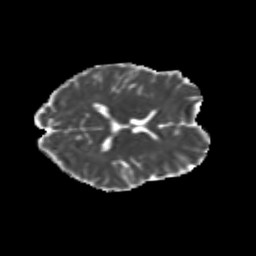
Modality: MD
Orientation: axial
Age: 25
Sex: female
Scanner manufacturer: siemens
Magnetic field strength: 3 T
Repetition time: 3.5 s
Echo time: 0.104 s